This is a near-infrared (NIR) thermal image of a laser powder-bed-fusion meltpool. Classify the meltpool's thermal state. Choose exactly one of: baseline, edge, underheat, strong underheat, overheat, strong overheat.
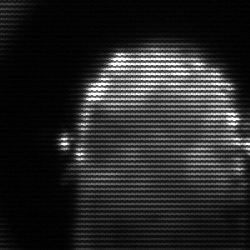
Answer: baseline